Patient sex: M
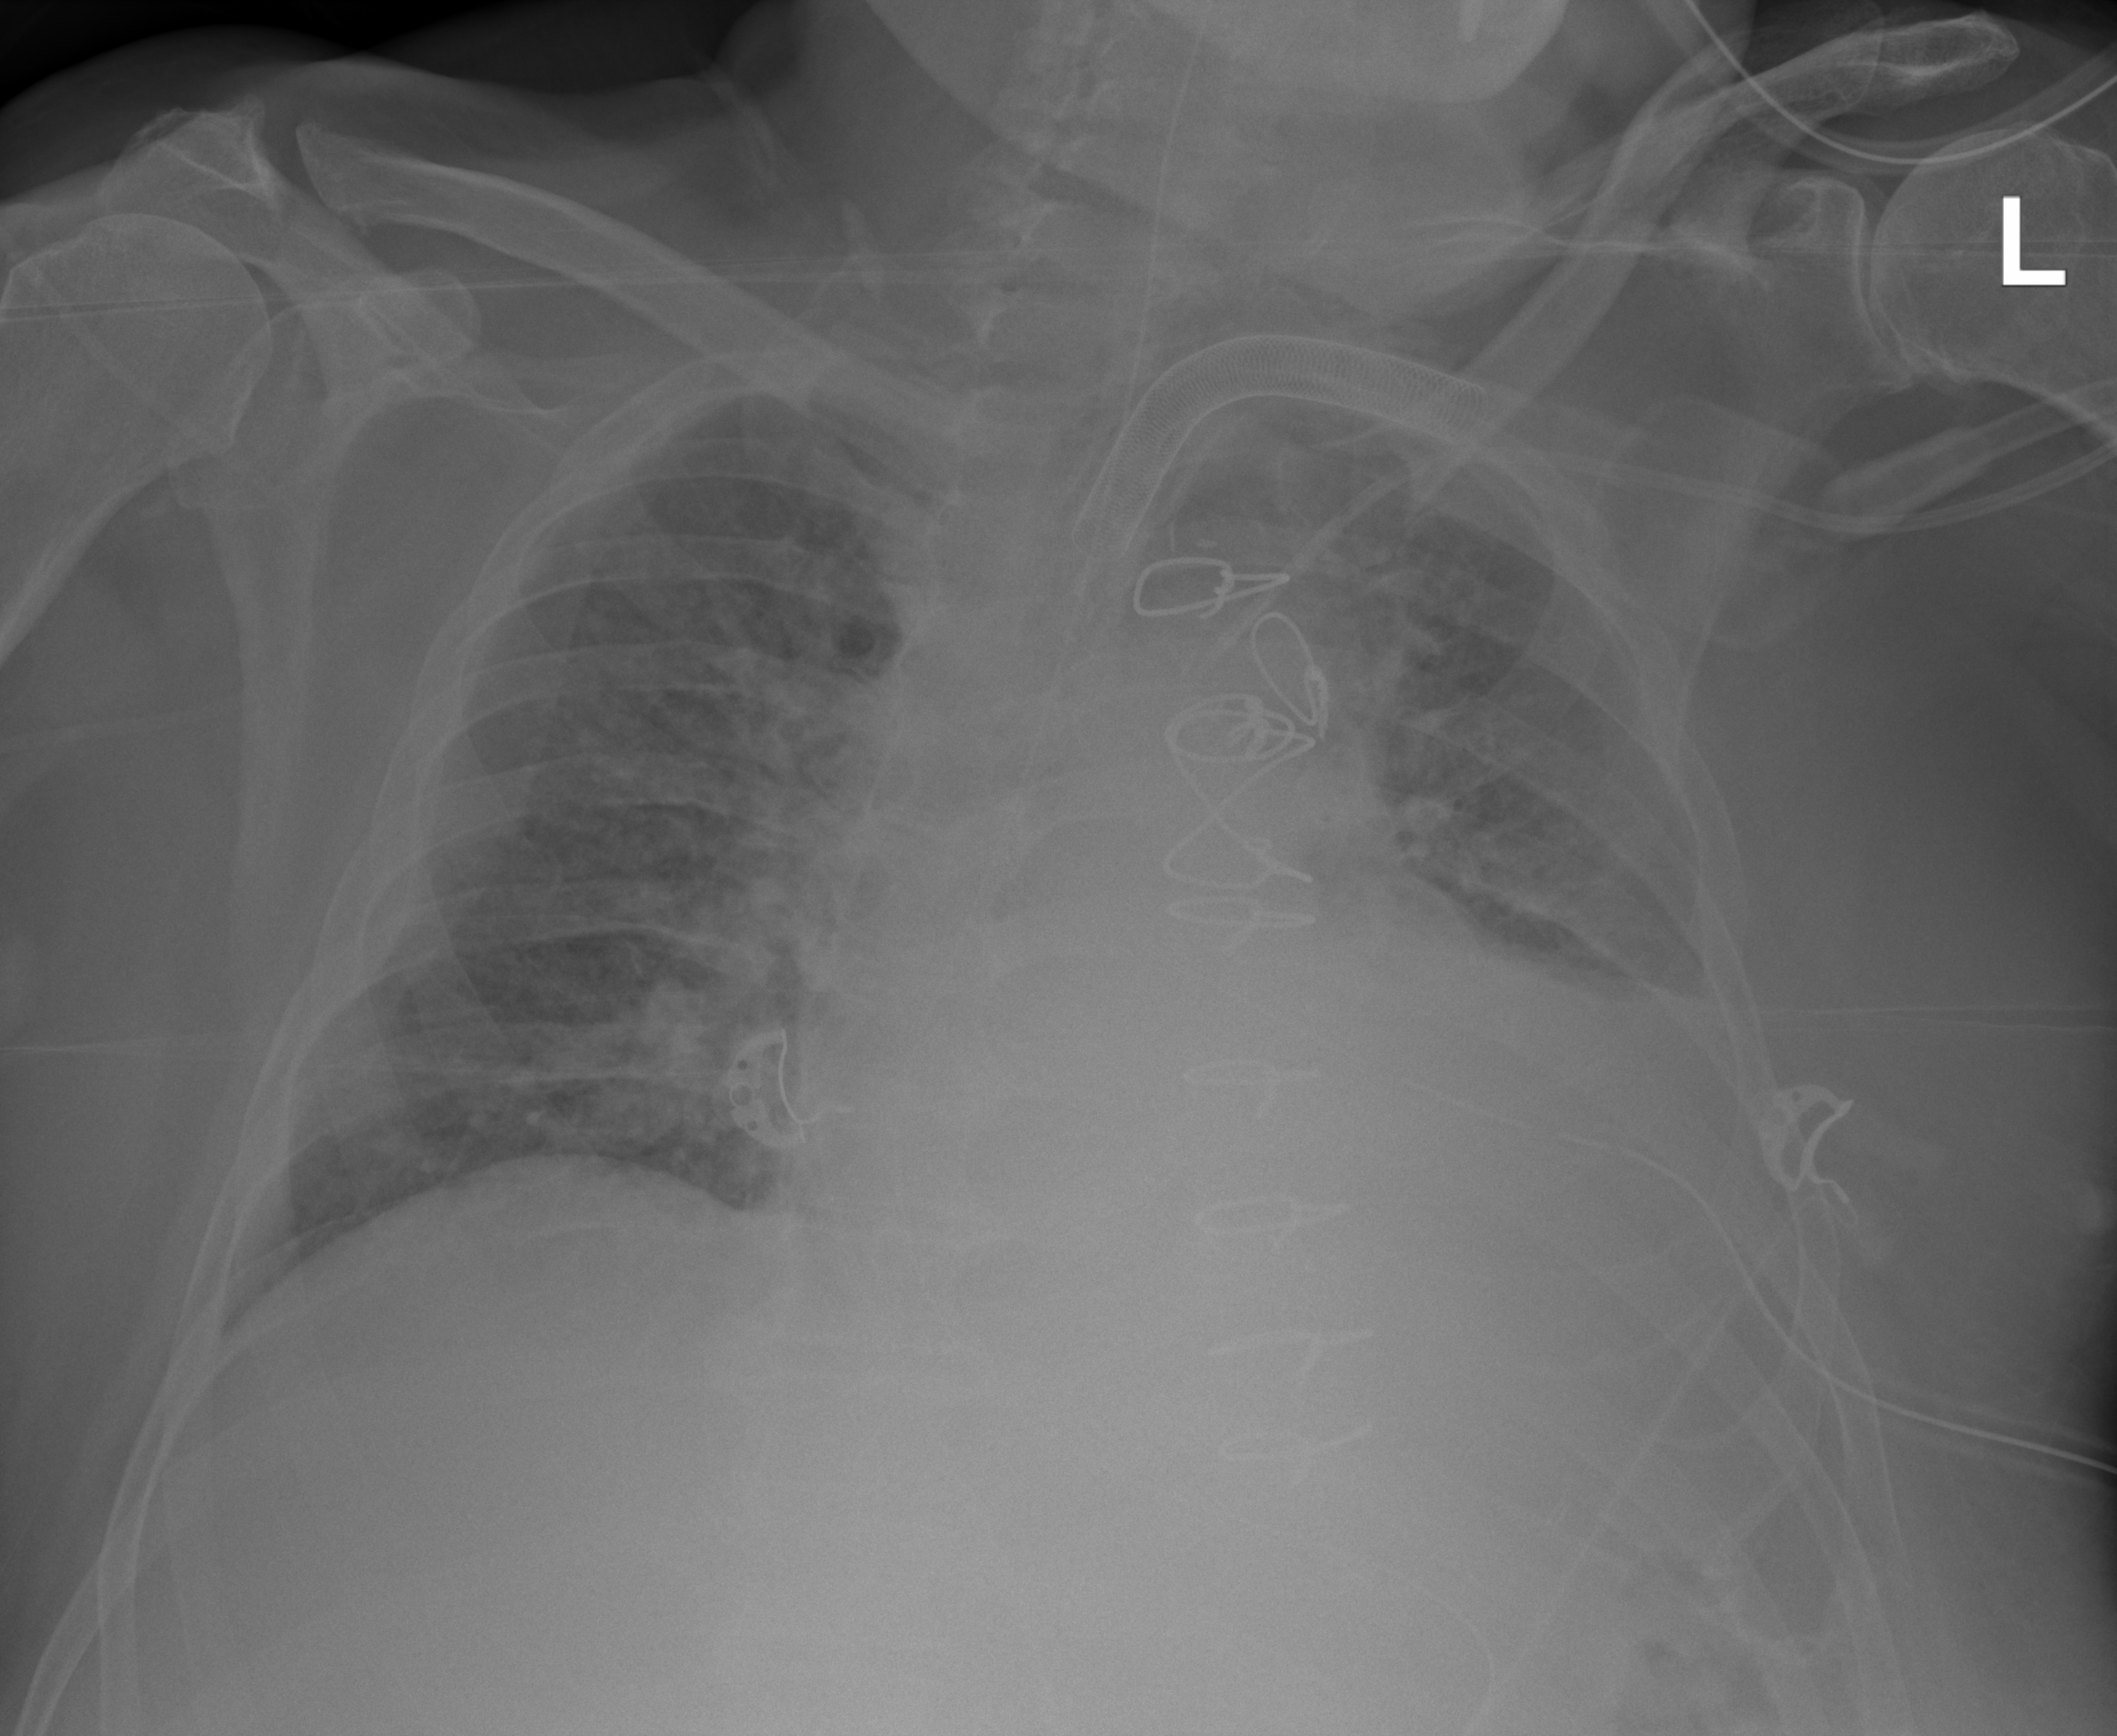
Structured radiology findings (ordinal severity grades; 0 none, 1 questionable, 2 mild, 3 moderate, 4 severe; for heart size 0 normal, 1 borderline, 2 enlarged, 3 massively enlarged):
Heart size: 1
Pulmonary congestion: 3
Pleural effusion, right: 1
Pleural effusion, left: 3
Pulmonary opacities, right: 0
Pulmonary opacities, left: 0
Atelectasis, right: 0
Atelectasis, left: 0